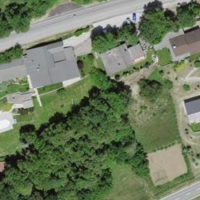
EUNIS habitat code: 55
Species observed at this site:
Cornus sanguinea